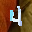
Label: 4